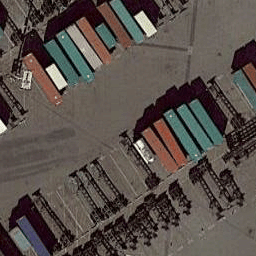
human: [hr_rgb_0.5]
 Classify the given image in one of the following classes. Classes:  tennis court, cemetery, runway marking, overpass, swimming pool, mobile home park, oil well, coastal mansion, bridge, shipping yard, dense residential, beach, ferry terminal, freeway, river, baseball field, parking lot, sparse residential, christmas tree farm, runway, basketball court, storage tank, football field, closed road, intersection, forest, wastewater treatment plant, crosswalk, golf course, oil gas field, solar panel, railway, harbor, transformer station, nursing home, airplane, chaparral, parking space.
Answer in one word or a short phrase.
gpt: shipping yard